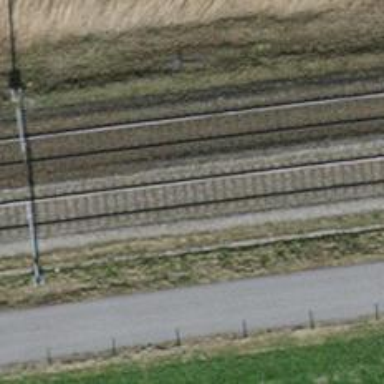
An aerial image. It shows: Railway signal.